Field crop: tomato
Growth stage: 1
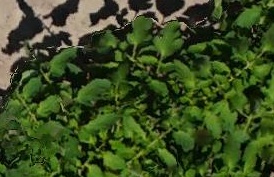
Species: tomato